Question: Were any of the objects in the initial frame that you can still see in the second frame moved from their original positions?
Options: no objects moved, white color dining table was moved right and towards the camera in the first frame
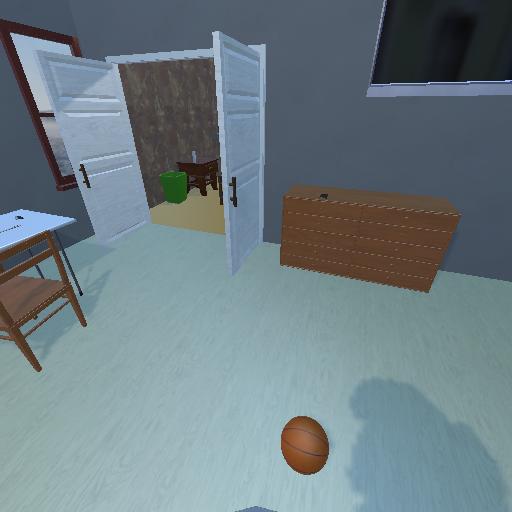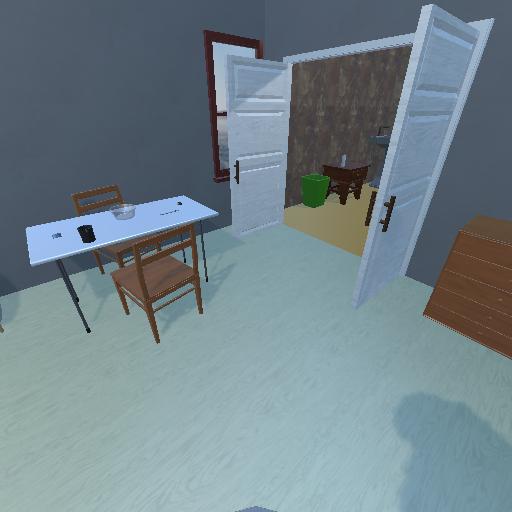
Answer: no objects moved